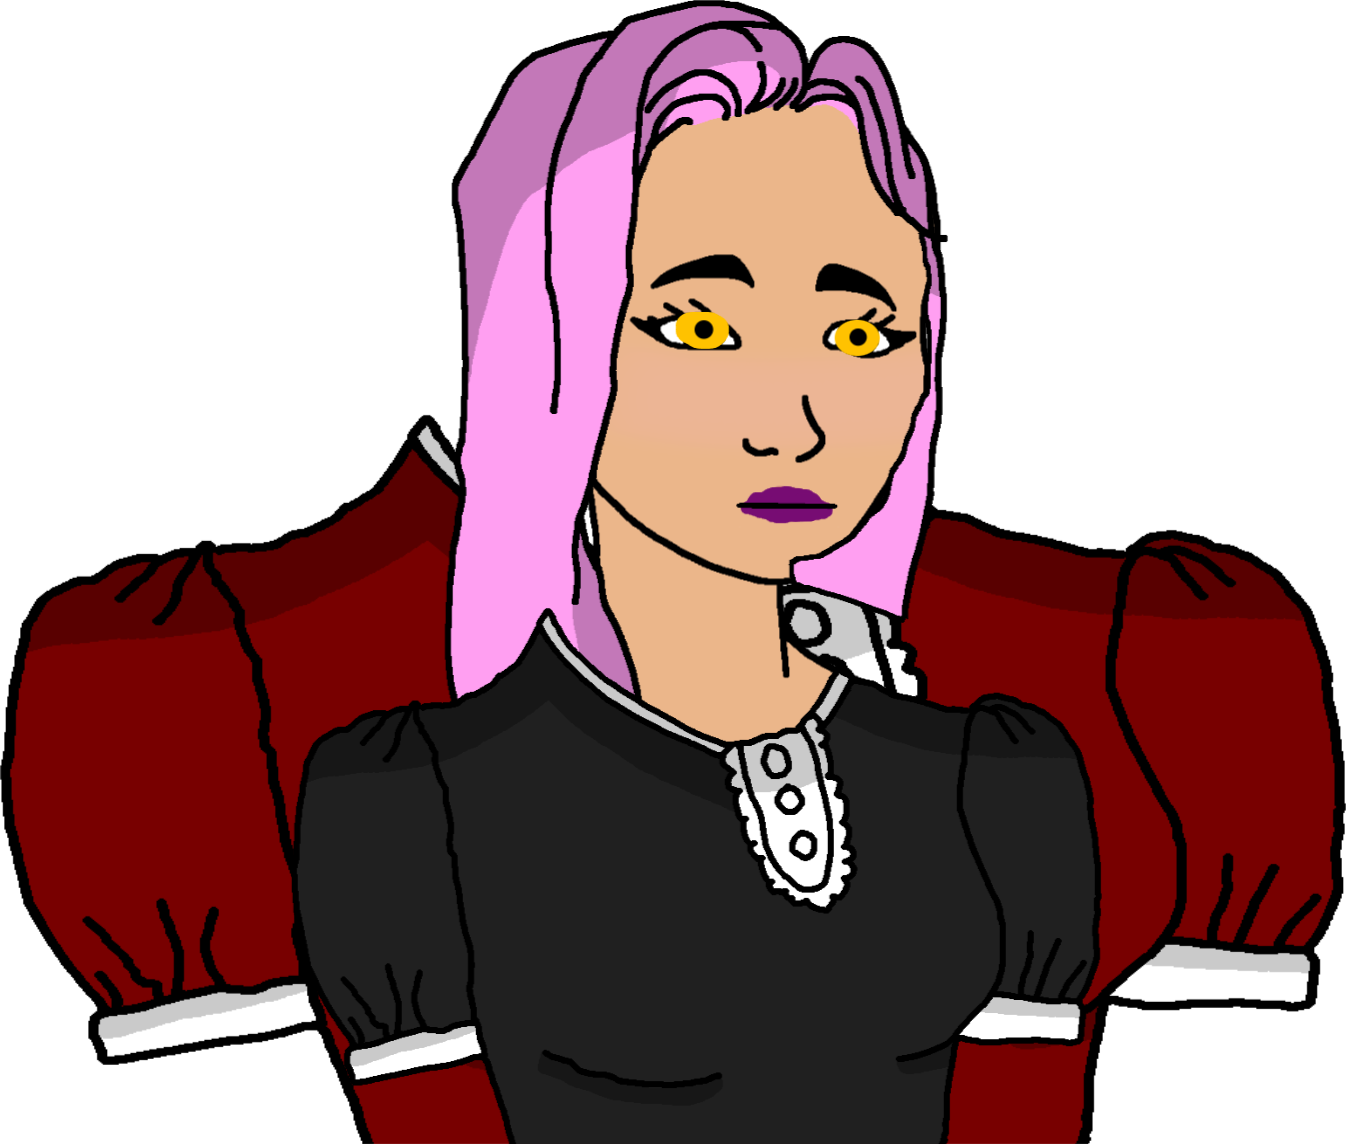
Label: 5_Trad_Wife